Question: Error:
> (42, -1) android-apt-compiler: [android]
D:....\platformsndroid\AndroidManifest.xml:42: Tag
attribute name has invalid character '$'.

When I imported my hybrid application to android studio in androidmanifest.xml file it is showing an error uses-permission attribute has invalid character '$' can any one give solution how to resolve this issue?
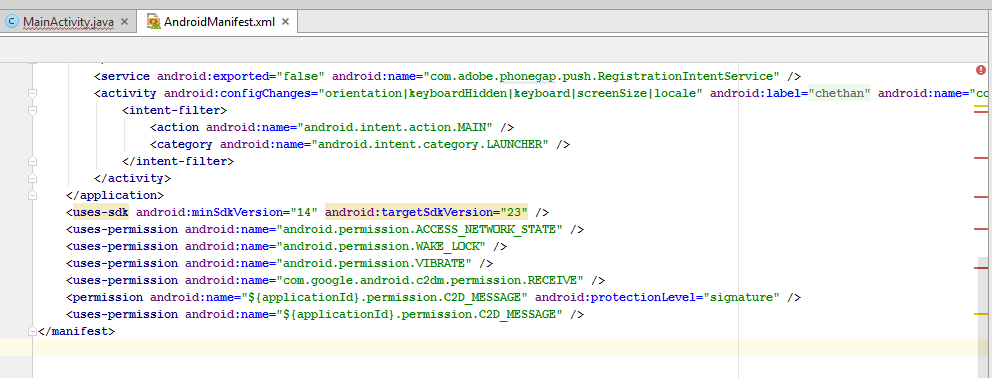
Answer: Try to use like this
'''
<permission android:name="com.example.myapp.permission.C2D_MESSAGE" android:protectionLevel="signature" />
<uses-permission android:name="com.example.myapp.permission.C2D_MESSAGE" />
'''
where
I hope it might help you !